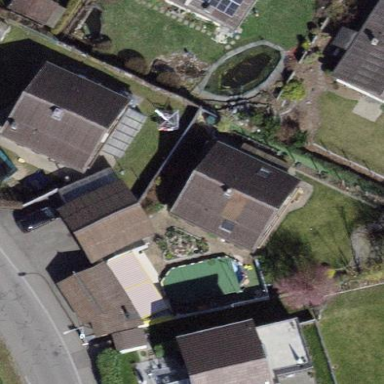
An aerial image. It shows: Detached building.